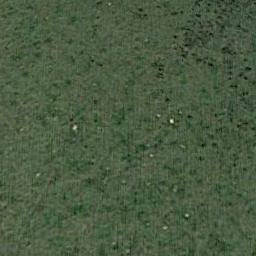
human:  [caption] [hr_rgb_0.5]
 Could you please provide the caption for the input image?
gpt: The meadow is full of green grass .

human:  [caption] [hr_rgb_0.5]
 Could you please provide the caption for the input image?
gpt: This meadow has dense lower grasses and some taller grasses .

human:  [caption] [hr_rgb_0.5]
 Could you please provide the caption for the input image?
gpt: The entire image is dominated by grass .

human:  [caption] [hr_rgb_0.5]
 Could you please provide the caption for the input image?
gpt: The meadow is dense but uneven .

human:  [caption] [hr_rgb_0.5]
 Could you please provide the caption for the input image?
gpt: There are some green bushes on the green meadow .